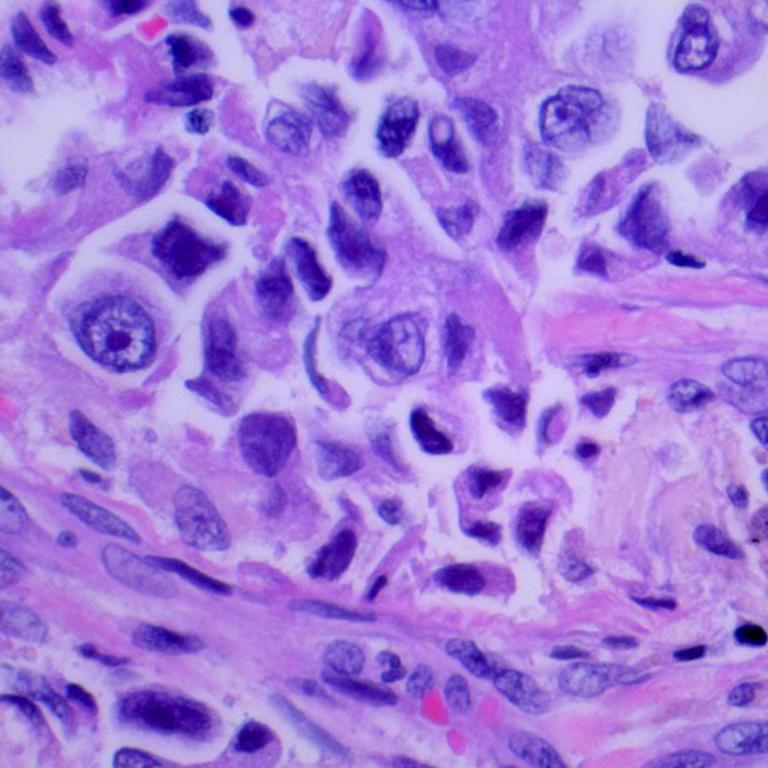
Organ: lung
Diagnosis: adenocarcinomas